Aerial crown-view tile of a tropical tree (Barro Colorado Island, Panama), acquired 20241216:
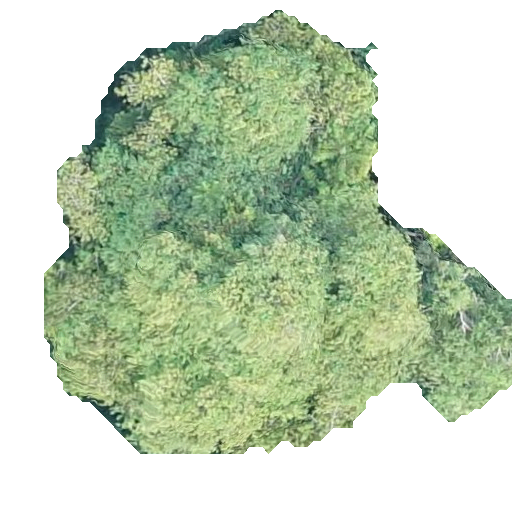
Species: Virola surinamensis
GBIF accepted scientific name: Virola surinamensis
Crown area: 205.287 m²